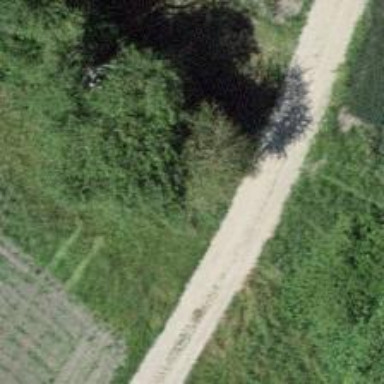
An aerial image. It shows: Gravel track with grade3 tracktype used for agricultural vehicles.